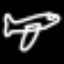
Label: airplane